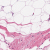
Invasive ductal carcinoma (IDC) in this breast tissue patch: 0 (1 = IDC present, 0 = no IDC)